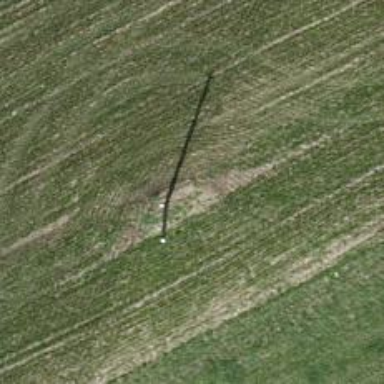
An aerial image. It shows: Minor power line with 3 cables.